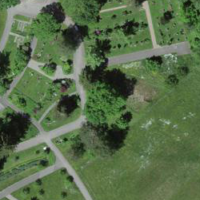
EUNIS habitat code: 53
Species observed at this site:
Aruncus dioicus
Rhamnus cathartica
Lonicera acuminata